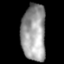
Tissue: lung
Cell type: Epithelial cells
Senescence score: 0.2236
Nuclear area (px): 1359
Mean DAPI intensity: 155.52